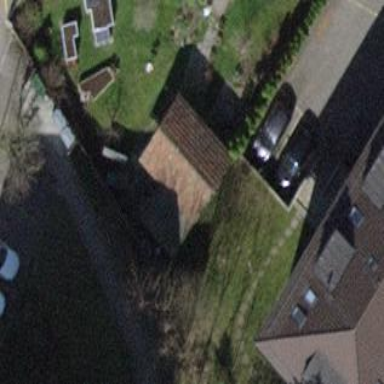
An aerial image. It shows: Shed building.